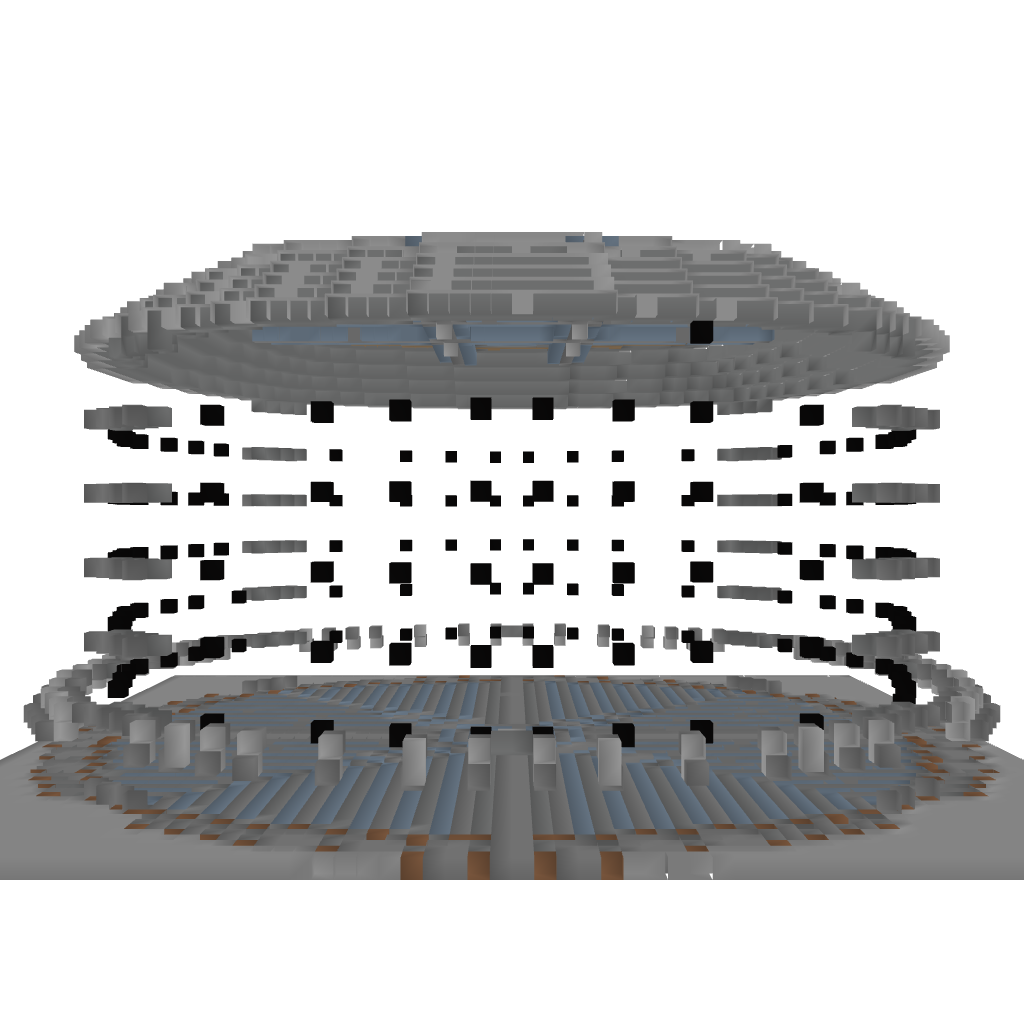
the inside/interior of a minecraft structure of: PvP Arena